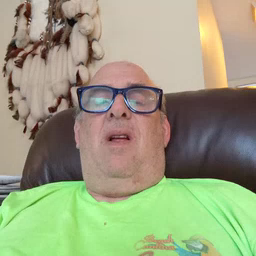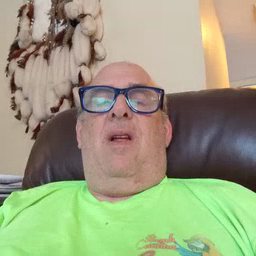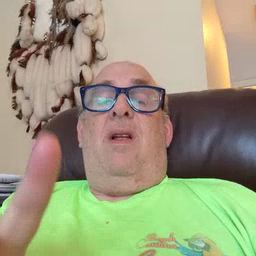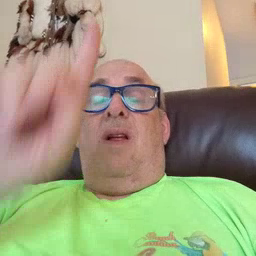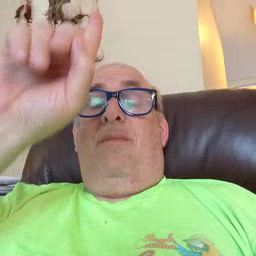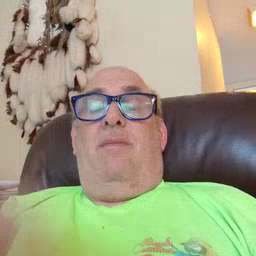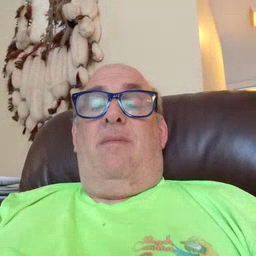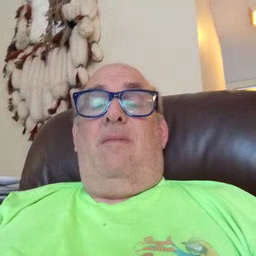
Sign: up